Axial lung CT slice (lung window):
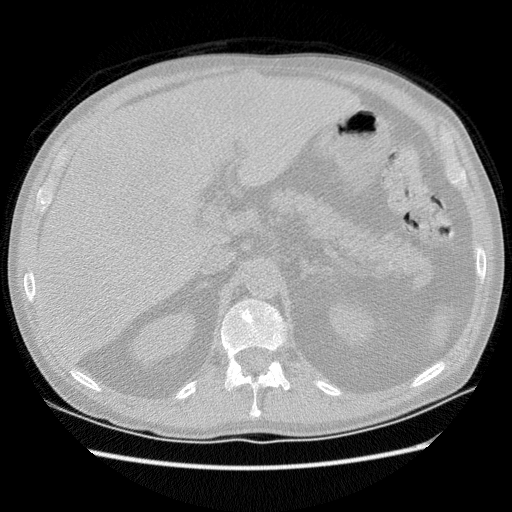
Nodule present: no